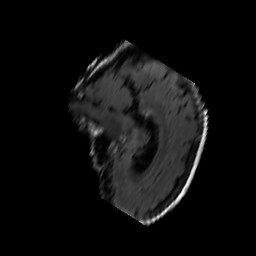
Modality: FLAIR
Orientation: sagittal
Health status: ill
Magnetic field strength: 3 T